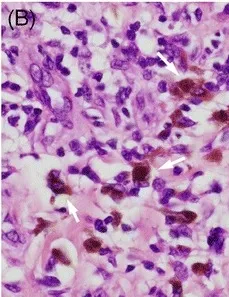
Gross examination and histologic finding of the cutaneous melanoma. The resected specimen contained granular, brown, cytoplasmic pigmented cells (white arrow) (hematoxylin-eosin stain, x400) (b).
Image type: pathology (h&e)